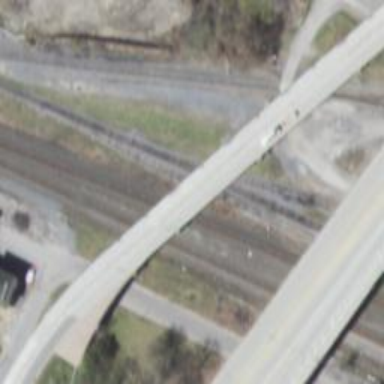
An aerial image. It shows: Secondary link road with bridge.